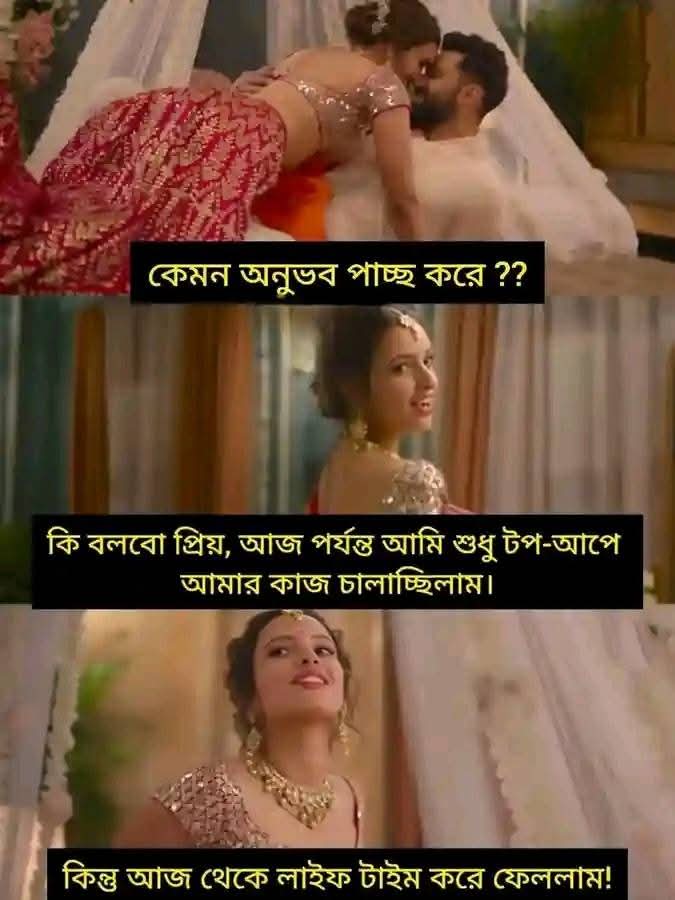
Text: কেমন অনুভব পাচ্ছ করে ??
কি বলবো প্রিয়, আজ পর্যন্ত আমি শুধু টপ-আপে আমার কাজ চালাচ্ছিলাম।
কিন্তু আজ থেকে লাইফ টাইম করে ফেললাম!
Label: Non Hate